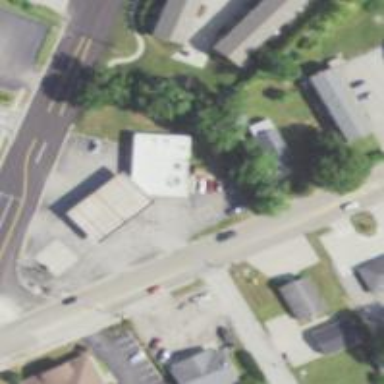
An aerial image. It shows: Convenience shop.